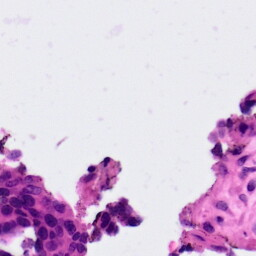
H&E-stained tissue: Ovarian